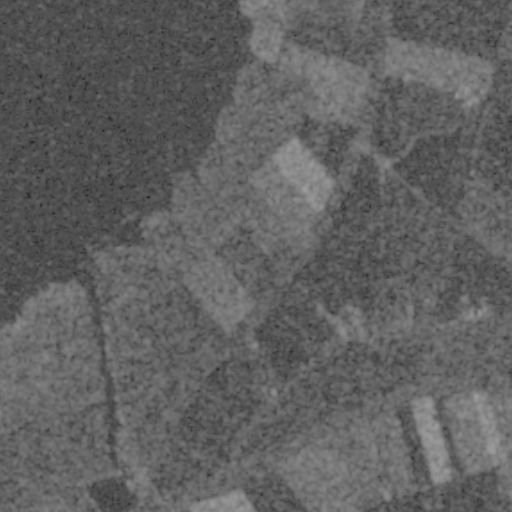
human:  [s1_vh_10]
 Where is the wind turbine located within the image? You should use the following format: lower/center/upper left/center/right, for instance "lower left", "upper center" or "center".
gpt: The wind turbine is located in the lower right of the image.
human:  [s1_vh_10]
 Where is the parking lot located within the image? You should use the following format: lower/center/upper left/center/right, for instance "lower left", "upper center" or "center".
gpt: There is no parking lot in the image.

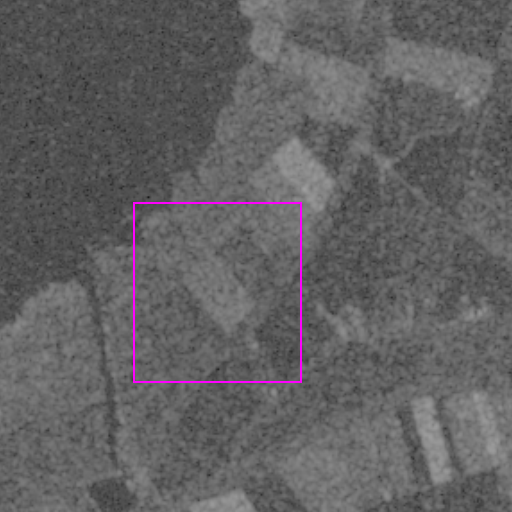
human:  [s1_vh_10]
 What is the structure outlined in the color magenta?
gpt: The structure outlined in magenta is a crop field.
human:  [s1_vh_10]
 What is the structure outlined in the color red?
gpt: There is no red outline.